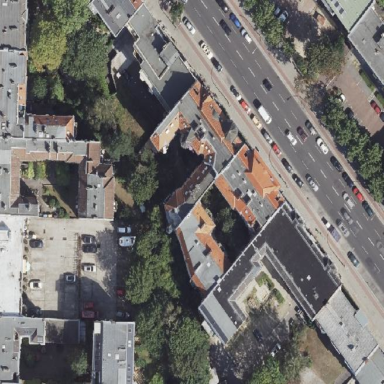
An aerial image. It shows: Parking available on the street side.